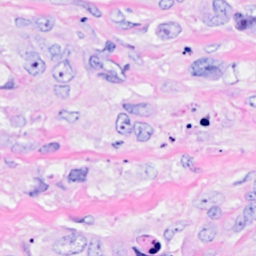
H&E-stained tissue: Breast